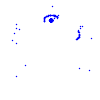
Particle: pion